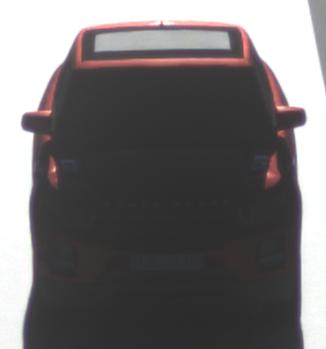
Make: Land Rover
Model: Range Rover Evoque 2.0 Si4
Detailed model: Range Rover Evoque (I)
Model produced from: 2011/08
Model produced until: 2013/11
Doors: 5
Color: red
Road condition: dry road
Daytime: sunrise or sunset
Contrast: medium contrast